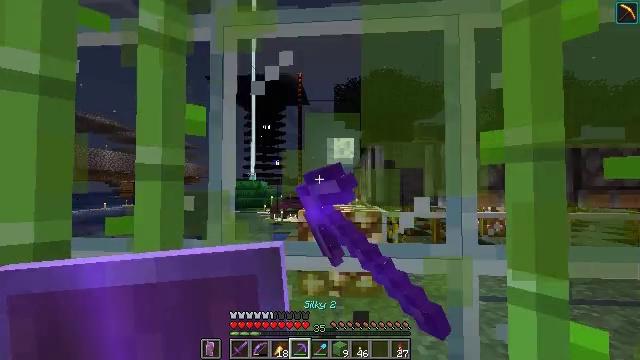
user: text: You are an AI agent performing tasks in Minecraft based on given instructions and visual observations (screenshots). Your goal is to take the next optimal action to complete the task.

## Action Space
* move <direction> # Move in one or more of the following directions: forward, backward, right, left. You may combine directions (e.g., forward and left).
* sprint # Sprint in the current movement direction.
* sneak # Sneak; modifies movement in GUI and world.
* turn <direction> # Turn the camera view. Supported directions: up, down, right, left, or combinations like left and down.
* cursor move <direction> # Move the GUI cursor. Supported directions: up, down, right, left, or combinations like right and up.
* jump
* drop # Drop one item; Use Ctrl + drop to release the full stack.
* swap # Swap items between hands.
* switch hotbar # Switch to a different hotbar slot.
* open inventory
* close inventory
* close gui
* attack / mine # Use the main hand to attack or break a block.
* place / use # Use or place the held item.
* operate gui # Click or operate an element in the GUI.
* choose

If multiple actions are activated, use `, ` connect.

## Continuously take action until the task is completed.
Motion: motion action
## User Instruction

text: Carefully mine the lime stained glass for reuse.
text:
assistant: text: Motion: sneak